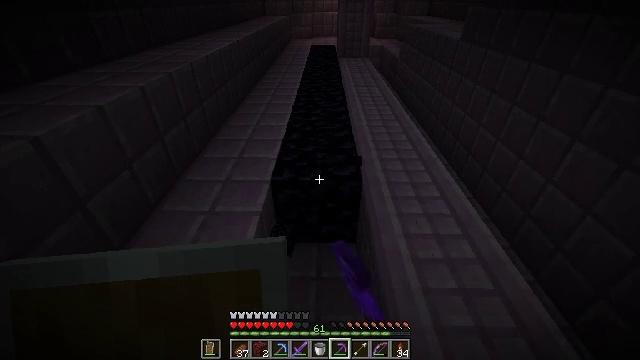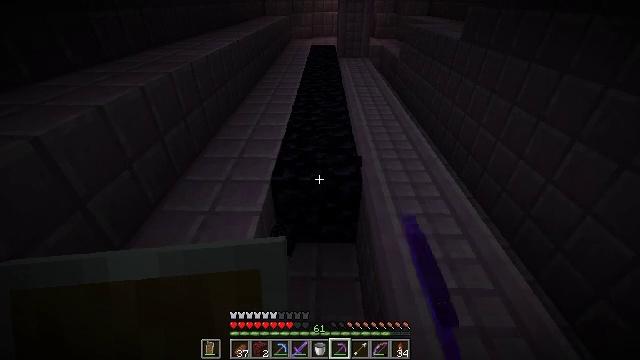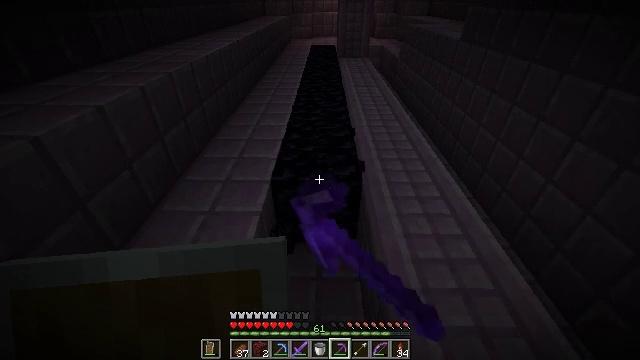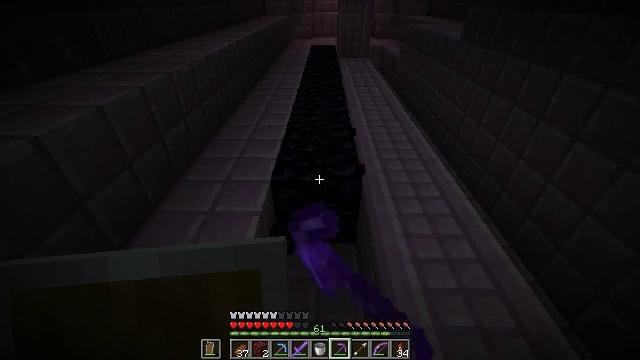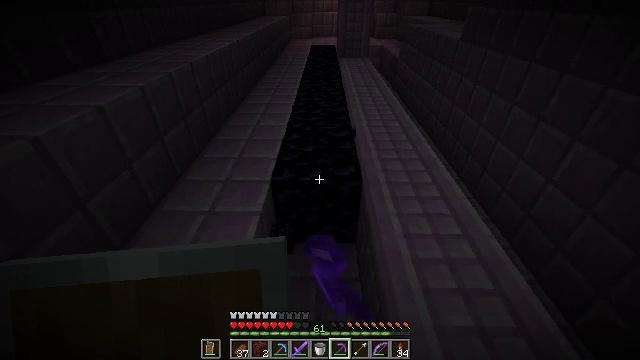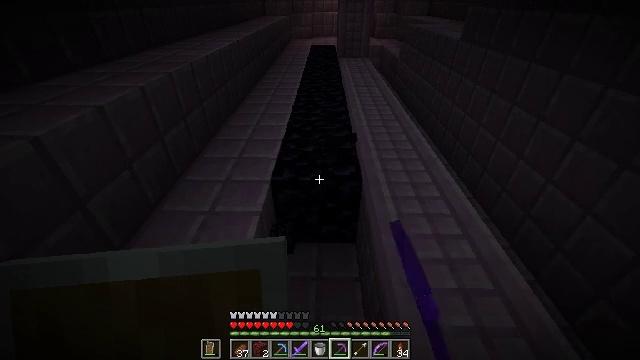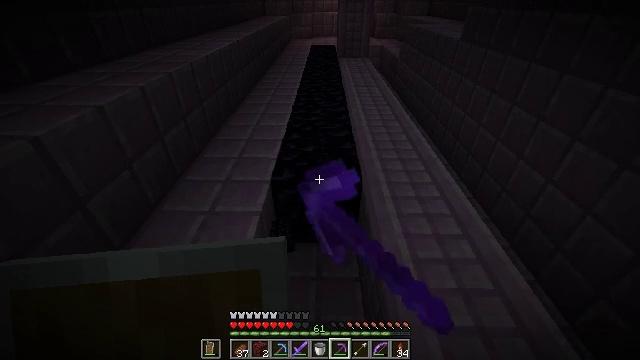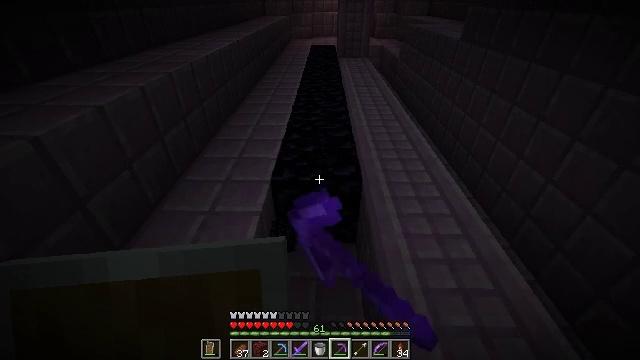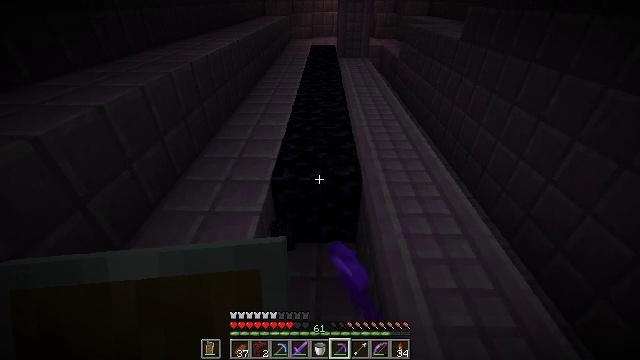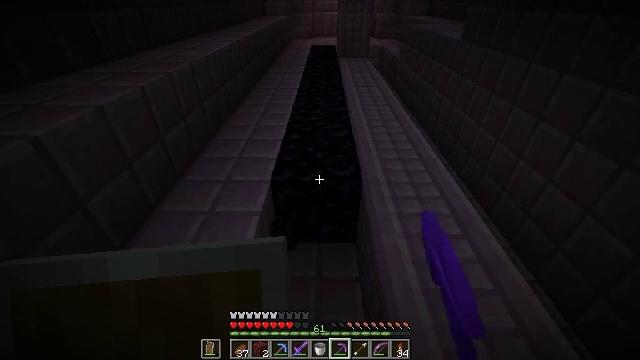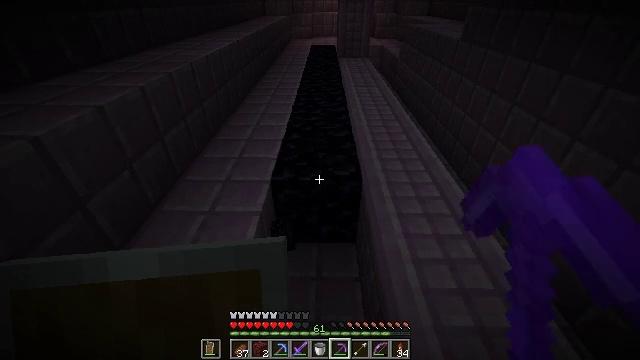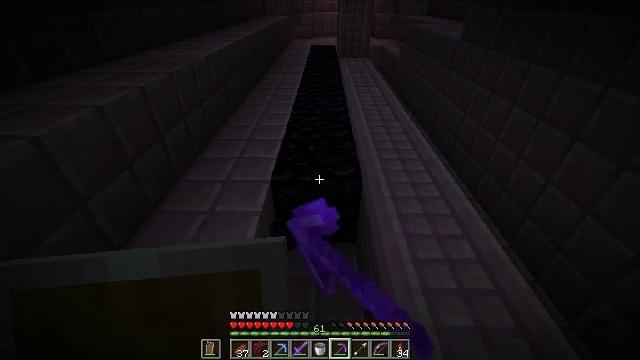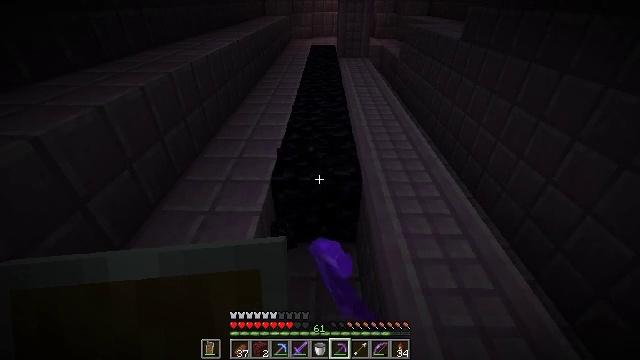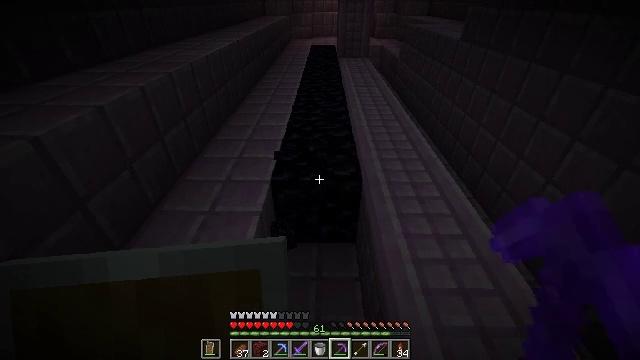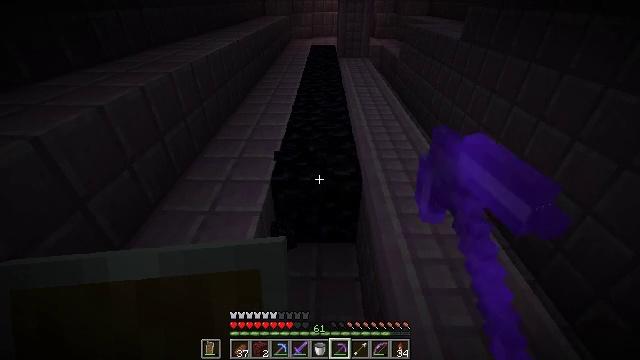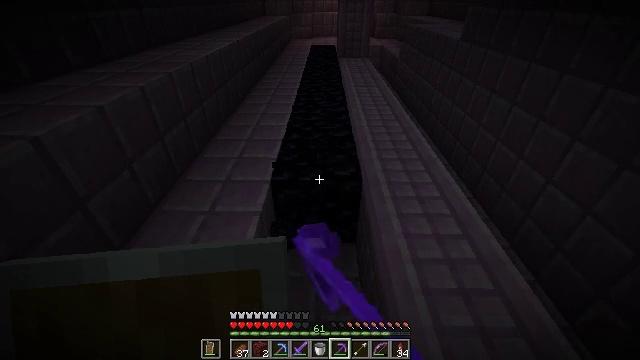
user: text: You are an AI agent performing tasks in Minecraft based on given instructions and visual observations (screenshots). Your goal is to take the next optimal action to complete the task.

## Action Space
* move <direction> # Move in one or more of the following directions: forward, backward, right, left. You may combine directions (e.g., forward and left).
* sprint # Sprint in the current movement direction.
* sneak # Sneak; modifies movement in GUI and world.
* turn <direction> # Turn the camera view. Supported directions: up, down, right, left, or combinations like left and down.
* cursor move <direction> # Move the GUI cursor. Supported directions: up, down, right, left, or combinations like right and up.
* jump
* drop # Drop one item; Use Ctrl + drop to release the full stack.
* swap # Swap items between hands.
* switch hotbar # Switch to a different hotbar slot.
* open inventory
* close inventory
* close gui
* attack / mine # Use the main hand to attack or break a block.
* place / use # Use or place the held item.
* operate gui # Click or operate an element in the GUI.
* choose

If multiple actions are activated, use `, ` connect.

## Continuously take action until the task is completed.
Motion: motion action
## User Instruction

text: Collect obsidian for crafting.
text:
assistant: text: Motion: attack / mine
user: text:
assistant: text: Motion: attack / mine
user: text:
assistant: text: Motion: attack / mine
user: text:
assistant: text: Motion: attack / mine
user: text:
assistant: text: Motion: attack / mine
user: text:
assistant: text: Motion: attack / mine
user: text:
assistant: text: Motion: attack / mine
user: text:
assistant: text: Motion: attack / mine
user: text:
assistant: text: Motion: attack / mine
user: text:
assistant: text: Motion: attack / mine
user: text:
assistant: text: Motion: attack / mine
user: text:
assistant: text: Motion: attack / mine
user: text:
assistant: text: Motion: attack / mine
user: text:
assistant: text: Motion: attack / mine
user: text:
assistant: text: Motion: attack / mine
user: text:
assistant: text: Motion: attack / mine
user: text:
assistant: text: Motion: attack / mine
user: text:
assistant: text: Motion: attack / mine
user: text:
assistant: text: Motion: attack / mine
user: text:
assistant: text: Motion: attack / mine
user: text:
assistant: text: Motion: attack / mine
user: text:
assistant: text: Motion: attack / mine
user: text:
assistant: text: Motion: attack / mine
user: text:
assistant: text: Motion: attack / mine
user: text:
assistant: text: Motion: attack / mine
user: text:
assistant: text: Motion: attack / mine
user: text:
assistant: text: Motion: attack / mine
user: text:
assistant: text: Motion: attack / mine
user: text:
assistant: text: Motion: attack / mine
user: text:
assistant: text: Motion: attack / mine